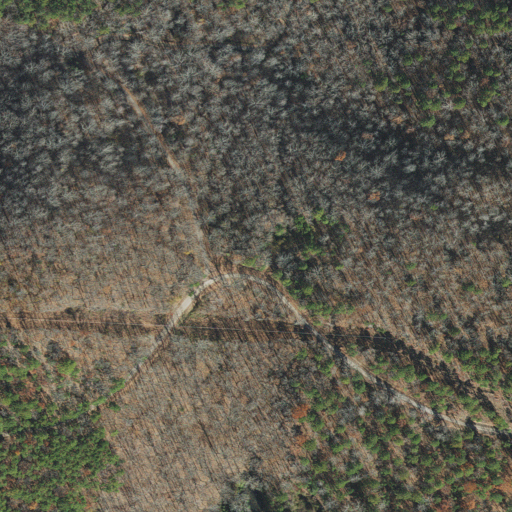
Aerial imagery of gap in Arkansas named Grave Gap containing deciduous forest, open development, evergreen forest, and mixed forest